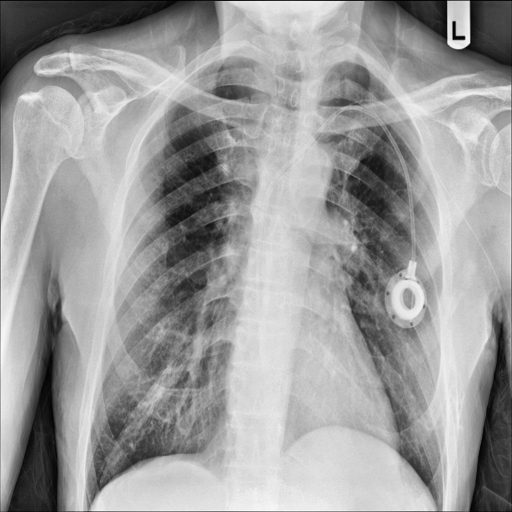
Finding: NORMAL